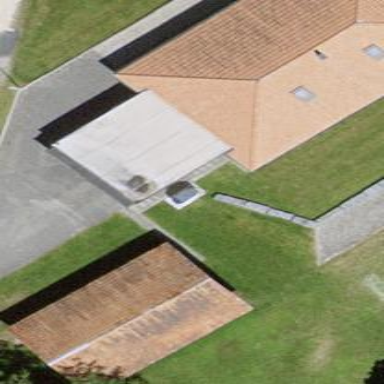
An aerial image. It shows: Residential building.